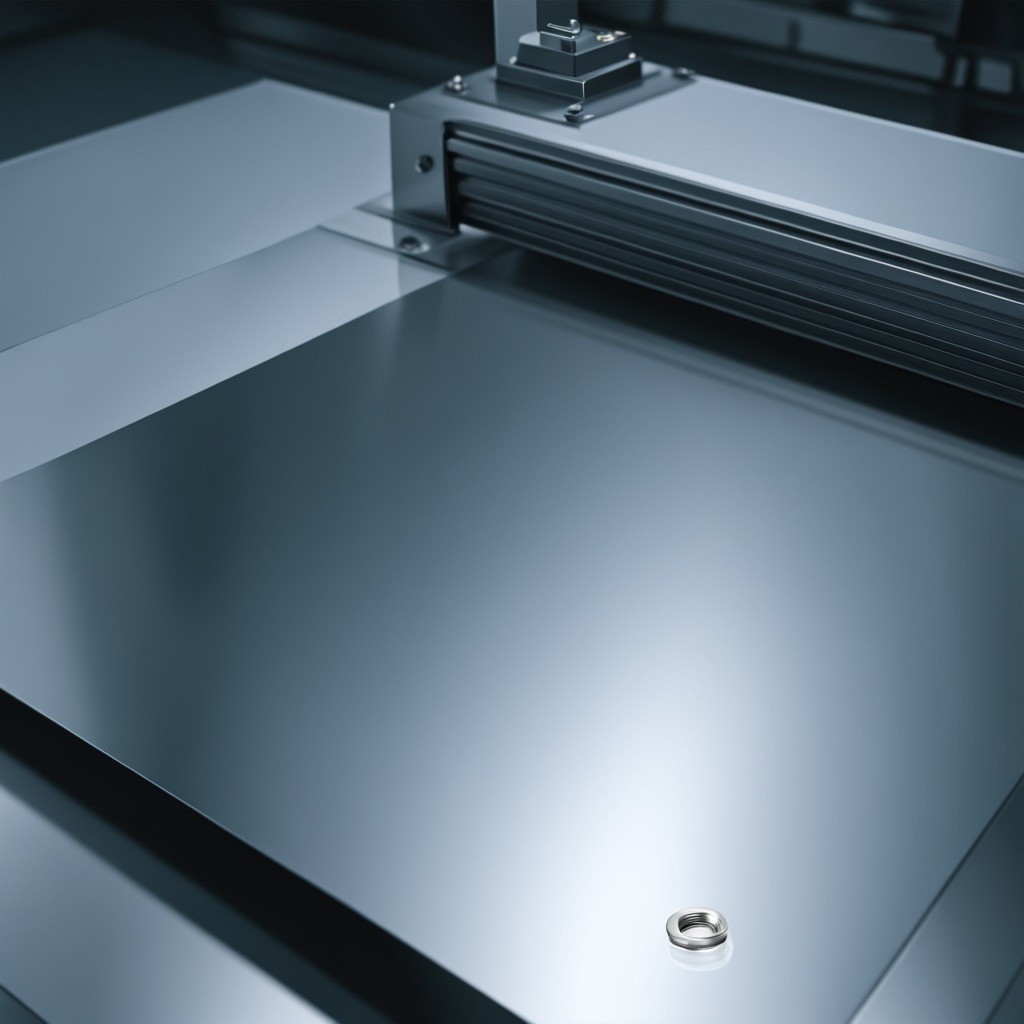
A metal nut is lying on the metal table in a machine shop under fluorescent lights.